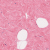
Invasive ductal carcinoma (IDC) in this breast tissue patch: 0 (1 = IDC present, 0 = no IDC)